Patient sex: F
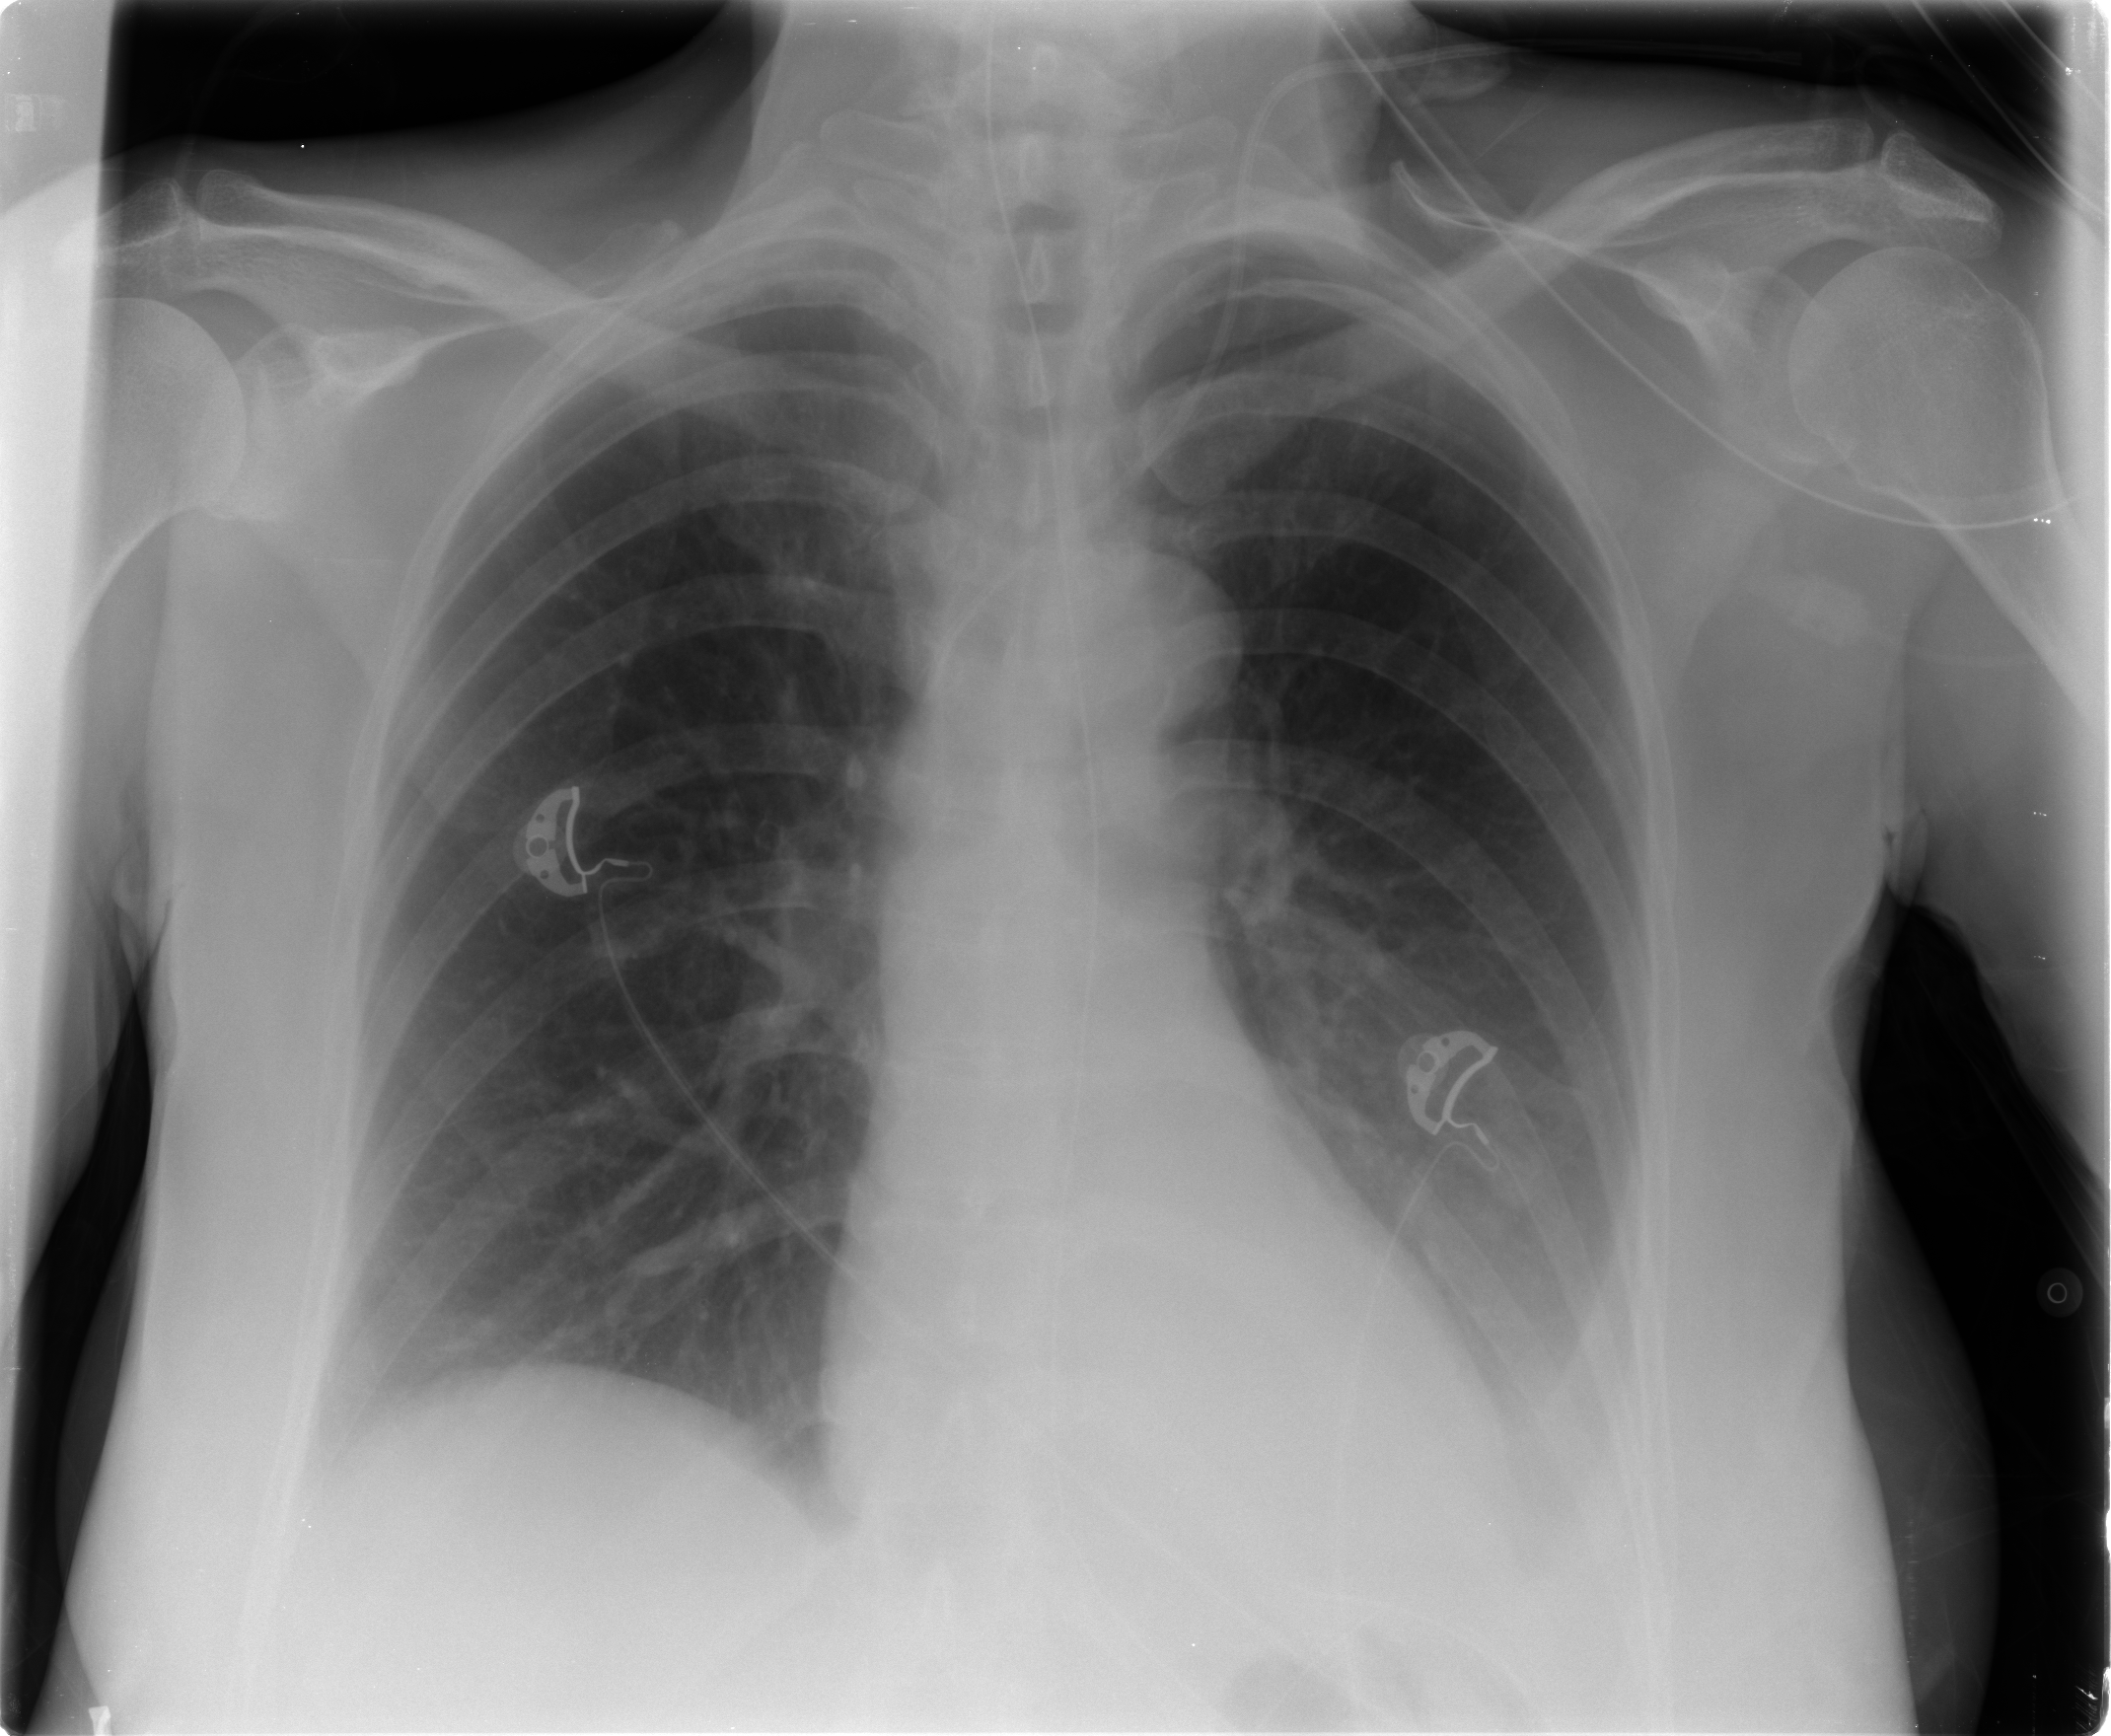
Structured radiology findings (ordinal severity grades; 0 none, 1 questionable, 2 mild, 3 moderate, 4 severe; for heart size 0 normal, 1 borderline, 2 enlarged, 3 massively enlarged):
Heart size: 0
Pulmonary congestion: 0
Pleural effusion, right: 2
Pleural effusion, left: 3
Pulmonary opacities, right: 0
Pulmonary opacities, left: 0
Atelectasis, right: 2
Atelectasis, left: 2